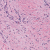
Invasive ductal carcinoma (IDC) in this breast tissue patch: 0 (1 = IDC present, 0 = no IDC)